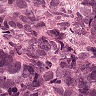
Metastatic tissue present: yes